Question: I'm using 'CascadeClassifier' to detect faces from an image.
Here is how the iOS simulator detect faces.

I want to improve this by adding some more features. How can I improve this to recognise similar faces. For example if I use one person in a photo & again use another photo with the same person, how the application identify both of them are same?
Is there a method in opencv to do it? or can you please give me some tips to start learning?
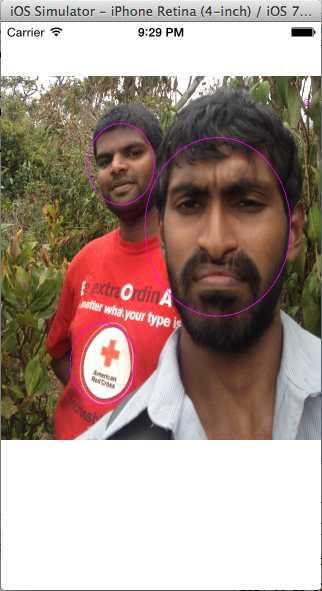
Answer: Object detection, and object recognition are two different games. You are wanting to do object recognition, therefore look at features in opencv. SIFT, SURF etc